Question: I have a JavaFX application with a scene with two tableviews, the first one works correctly, the second one doesn't.
The second tableview only displays the content of 2 out of the 5 columns it should, and the content on the second column, should be actually on the last column. I have used javaFX a few times before and it's the first time I see something like this, I revised my code 2 or 3 times looking for things that could be wrong or mispelled, but I haven't been able to find it.
This is what the tableview displays.

This is the code of the object class it contains.
'''
public class Producte {
private int codi;
private String nom;
private String descripcio;
private float preu;
private int codiFabricant;
public Producte(String nom, String descripcio, float preu,
int codiFabricant) {
this.nom = nom;
this.descripcio = descripcio;
this.preu = preu;
this.codiFabricant = codiFabricant;
}
public Producte(int codi, String nom, String descripcio, float preu,
int codiFabricant) {
this.codi = codi;
this.nom = nom;
this.descripcio = descripcio;
this.preu = preu;
this.codiFabricant = codiFabricant;
}
public int getCodi() {
return codi;
}
public void setCodi(int codi) {
this.codi = codi;
}
public String getNom() {
return nom;
}
public void setNom(String nom) {
this.nom = nom;
}
public String getDescripcio() {
return descripcio;
}
public void setDescripcio(String descripcio) {
this.descripcio = descripcio;
}
public float getPreu() {
return preu;
}
public void setPreu(float preu) {
this.preu = preu;
}
public int getCodiFabricant() {
return codiFabricant;
}
public void setCodiFabricant(int codiFabricant) {
this.codiFabricant = codiFabricant;
}
@Override
public String toString() {
return "Producte [codi=" + codi + ", nom=" + nom + ", descripcio="
+ descripcio + ", preu=" + preu + ", codiFabricant="
+ codiFabricant + "]";
}
}
'''
And this is the code from the method that loads the scene.
The first tableview is the dirTable, the second one(the one that doesn't work properly is the prodTable). Thanks in advance for any help :/
'''
static Scene directorScene() {
GridPane gridPane = new GridPane();
gridPane.setAlignment(Pos.CENTER);
gridPane.setVgap(25);
gridPane.setHgap(25);
director = DirectorFunctions.director;
final ObservableList<Director> dirList = FXCollections.observableArrayList();
dirList.add(director);
TableView<Director> dirTable = new TableView<>();
dirTable.setItems(dirList);
TableColumn<Director, String> fabCol = new TableColumn<>("Fabricant");
TableColumn<Director, String> dniCol = new TableColumn<>("DNI");
TableColumn<Director, String> nomCol = new TableColumn<>("Nom");
TableColumn<Director, String> mailCol = new TableColumn<>("Mail");
TableColumn<Director, String> passCol = new TableColumn<>("Pass");
fabCol.setCellValueFactory(new PropertyValueFactory<Director,String>("Nom"));
dniCol.setCellValueFactory(new PropertyValueFactory<Director,String>("DniDirector"));
nomCol.setCellValueFactory(new PropertyValueFactory<Director,String>("NomDirector"));
mailCol.setCellValueFactory(new PropertyValueFactory<Director,String>("MailDirector"));
passCol.setCellValueFactory(new PropertyValueFactory<Director,String>("PasswordDirector"));
dirTable.getColumns().setAll(fabCol, dniCol, nomCol, mailCol, passCol);
dirTable.setMinWidth(450);
dirTable.setMaxHeight(52);
dirTable.setColumnResizePolicy(TableView.CONSTRAINED_RESIZE_POLICY);
gridPane.add(dirTable, 0, 0);
Button modificarDirector = new Button("Modificar");
modificarDirector.setOnAction(new EventHandler<ActionEvent>() {
@Override
public void handle(ActionEvent event) {
// TODO Auto-generated method stub
}
});
gridPane.add(modificarDirector, 1, 0);
final ObservableList<Producte> prodList = FXCollections.observableArrayList();
for (Producte p:DirectorFunctions.productes.values()) {
prodList.add(p);
}
TableView<Producte> prodTable = new TableView<>();
prodTable.setItems(prodList);
TableColumn<Producte, String> codiPCol = new TableColumn<>("Codi");
TableColumn<Producte, String> nomPCol = new TableColumn<>("Nom");
TableColumn<Producte, String> descPCol = new TableColumn<>("Descripcio");
TableColumn<Producte, String> preuPCol = new TableColumn<>("Preu");
TableColumn<Producte, String> fabPCol = new TableColumn<>("Fabricant");
codiPCol.setCellValueFactory(new PropertyValueFactory<Producte, String>("Codi"));
nomPCol.setCellValueFactory(new PropertyValueFactory<Producte, String>("Nom"));
nomPCol.setCellValueFactory(new PropertyValueFactory<Producte, String>("Descripcio"));
nomPCol.setCellValueFactory(new PropertyValueFactory<Producte, String>("Preu"));
nomPCol.setCellValueFactory(new PropertyValueFactory<Producte, String>("CodiFabricant"));
prodTable.getColumns().setAll(codiPCol, nomPCol, descPCol, preuPCol, fabPCol);
prodTable.setMinWidth(450);
prodTable.setMaxHeight(200);
prodTable.setColumnResizePolicy(TableView.CONSTRAINED_RESIZE_POLICY);
gridPane.add(prodTable, 0, 1);
Button nouButton = new Button("Nou");
nouButton.setOnAction(new EventHandler<ActionEvent>() {
@Override
public void handle(ActionEvent event) {
// TODO Auto-generated method stub
}
});
nouButton.setMinWidth(75);
Button modButton = new Button("Modificar");
modButton.setOnAction(new EventHandler<ActionEvent>() {
@Override
public void handle(ActionEvent event) {
// TODO Auto-generated method stub
}
});
modButton.setMinWidth(75);
Button delButton = new Button("Borrar");
delButton.setOnAction(new EventHandler<ActionEvent>() {
@Override
public void handle(ActionEvent event) {
// TODO Auto-generated method stub
}
});
delButton.setMinWidth(75);
Button backButton = new Button("Tornar");
backButton.setOnAction(new EventHandler<ActionEvent>() {
@Override
public void handle(ActionEvent event) {
// TODO Auto-generated method stub
}
});
backButton.setMinWidth(75);
gridPane.add(backButton, 1, 2);
VBox vbox = new VBox(25);
vbox.getChildren().addAll(nouButton, modButton, delButton);
gridPane.add(vbox, 1, 1);
Scene scene = new Scene(gridPane, 640, 480, Color.web("eee"));
return scene;
}
'''
This is the Director class for whoever wants to see it as well
'''
public class Director {
private int codi;
private String nom;
private String dniDirector;
private String nomDirector;
private String mailDirector;
private String passwordDirector;
public Director(int codi, String nom, String dniDirector,
String nomDirector, String mailDirector, String passwordDirector) {
this.codi = codi;
this.nom = nom;
this.dniDirector = dniDirector;
this.nomDirector = nomDirector;
this.mailDirector = mailDirector;
this.passwordDirector = passwordDirector;
}
public int getCodi() {
return codi;
}
public void setCodi(int codi) {
this.codi = codi;
}
public String getNom() {
return nom;
}
public void setNom(String nom) {
this.nom = nom;
}
public String getDniDirector() {
return dniDirector;
}
public void setDniDirector(String dniDirector) {
this.dniDirector = dniDirector;
}
public String getNomDirector() {
return nomDirector;
}
public void setNomDirector(String nomDirector) {
this.nomDirector = nomDirector;
}
public String getMailDirector() {
return mailDirector;
}
public void setMailDirector(String mailDirector) {
this.mailDirector = mailDirector;
}
public String getPasswordDirector() {
return passwordDirector;
}
public void setPasswordDirector(String passwordDirector) {
this.passwordDirector = passwordDirector;
}
@Override
public String toString() {
return "Fabricant [codi=" + codi + ", nom=" + nom + ", dniDirector="
+ dniDirector + ", nomDirector=" + nomDirector
+ ", mailDirector=" + mailDirector + ", passwordDirector="
+ passwordDirector + "]";
}
}
'''
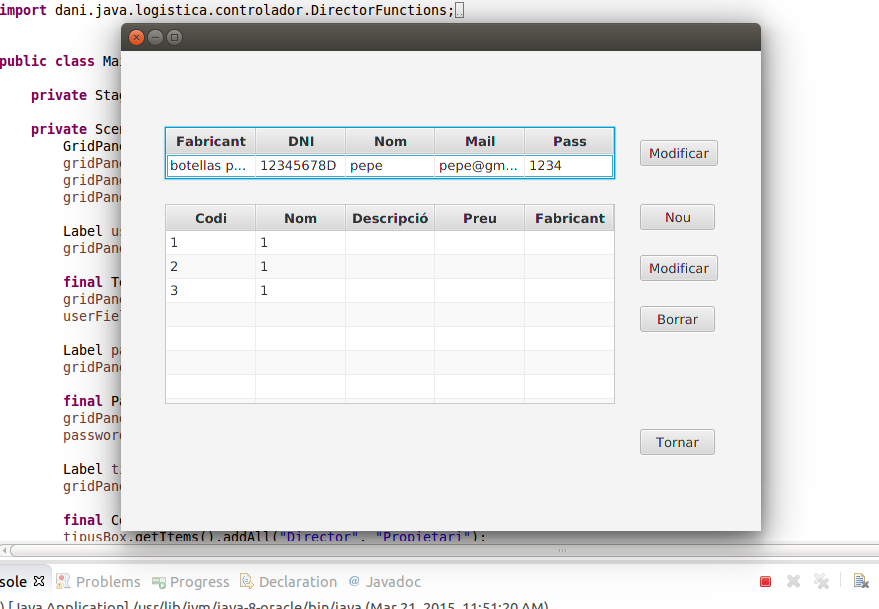
Answer: I would advice you to use JavaFX Property for all your model. You can find samples in <URL>.
<URL> looks for a property of type 'T' in 'S' with the same name that you typed in the constructor.
For example, in a model class 'Product' which has a StringProperty field 'name',
'''
new PropertyValueFactory<Product, String>("name")
'''
will look for :
'''
nameProperty()
'''
and if it doesn't find it, it will further look for 'getName()' and wrap it in a 'ReadOnlyObjectWrapper' before returning it.
From the docs,
> If no method matching this pattern exists, there is fall-through
support for attempting to call get() or is() (that
is, getFirstName() or isFirstName() in the example above). If a method
matching this pattern exists, the value returned from this method is
wrapped in a ReadOnlyObjectWrapper and returned to the TableCell
The problem in your example is that your table column has a cellValueFactory which says,
'''
nomPCol.setCellValueFactory(new PropertyValueFactory<Producte, String>("Preu"));
'''
but your getter method is returning a 'float' instead of a 'String'
'''
public float getPreu() {
return preu;
}
'''